Question: I'm really stucked and don't know how to implement an idea better. So, we have an XML file:

I've got an array by function dom_to_array()
'''
function dom2array($node) {$result = array();
if($node->nodeType == XML_TEXT_NODE) {
$result = $node->nodeValue;
}
else {
if($node->hasAttributes()) {
$attributes = $node->attributes;
if(!is_null($attributes))
foreach ($attributes as $index=>$attr)
$result[$attr->name] = $attr->value;
}
if($node->hasChildNodes()){
$children = $node->childNodes;
for($i=0;$i<$children->length;$i++) {
$child = $children->item($i);
if($child->nodeName != '#text')
if(!isset($result[$child->nodeName]))
$result[$child->nodeName] = $this->dom2array($child);
else {
$aux = $result[$child->nodeName];
$result[$child->nodeName] = array( $aux );
$result[$child->nodeName][] = $this->dom2array($child);
}
}
}
}
return $result;
'''
}
I've got an array with XML element - STRUCTURE.
Array
--STRUCTURE
----PAGE
----PAGE
-- -- --PAGE
----PAGE
So the main question is how make array looks like this:
Array
----PAGE
----PAGE
-- -- --PAGE
----PAGE
How to do it better friends - i don't need to include "structure" into array, is it possible to create by DOM functions ?!
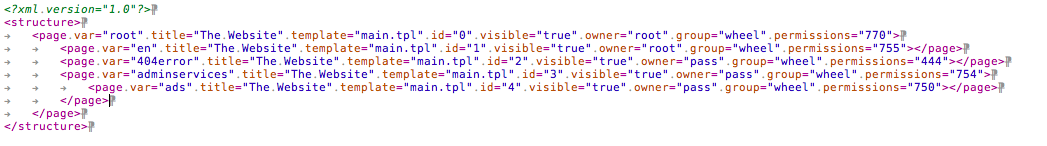
Answer: Basically you just want to exclude the 'structure' level from the created PHP array?
I guess, you do something like this right now:
'''
$dom = new DOMDocument();
$dom->loadXML($xml);
$array = dom2array($dom);
'''
The resulting array includes the 'structure' key.
What you can do is start from the structure element like so:
'''
...
$array = dom2array($dom->getElementsByTagName('structure')->item(0));
'''
Or you leave it as is and do it this way using the array key:
'''
$array = dom2array($dom);
$array = $array['structure']; // set $array to the subelements of "structure"
'''